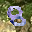
Label: 8